Question: Count the number of objects in the diagram.
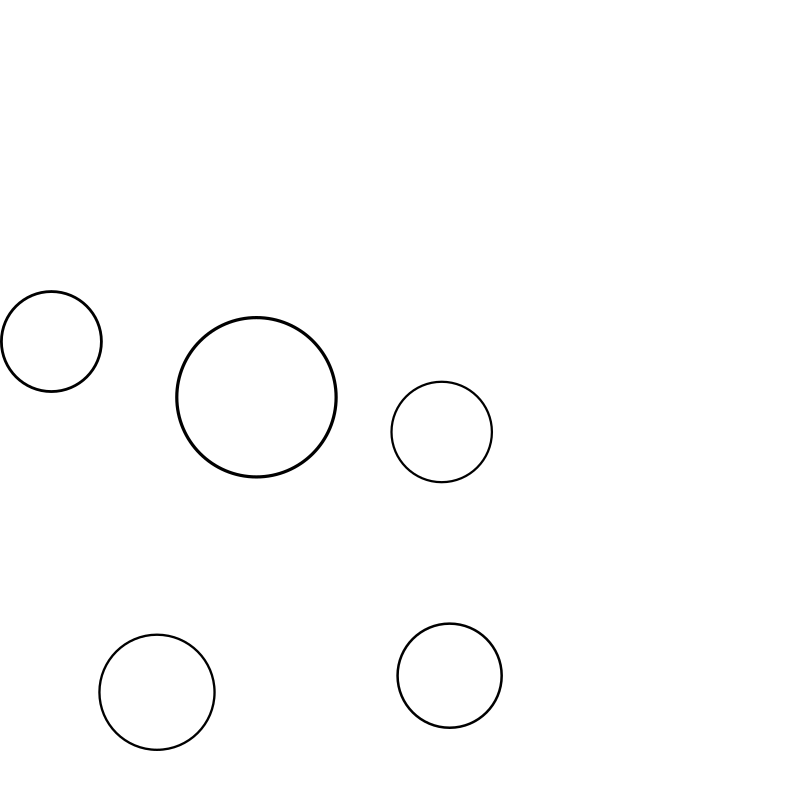
Answer: 5